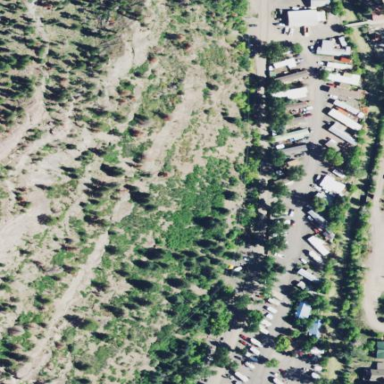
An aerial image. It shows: Campsite for tourism.